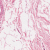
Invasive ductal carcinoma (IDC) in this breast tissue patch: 0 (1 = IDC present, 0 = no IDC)